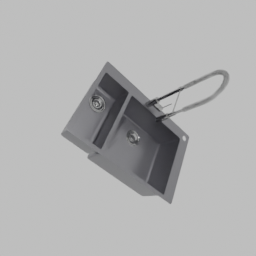
Label: appliances